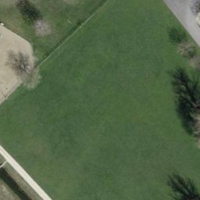
EUNIS habitat code: 24
Species observed at this site:
Numenius arquata
Tachybaptus ruficollis
Podiceps cristatus
Fulica atra
Anas crecca
Alcedo atthis
Gallinago gallinago
Chroicocephalus ridibundus
Platalea leucorodia
Phylloscopus collybita
Gallinula chloropus
Cygnus olor
Ardea alba
Sitta europaea
Picus viridis
Tringa erythropus
Anas acuta
Tringa ochropus
Grus grus
Cyanistes caeruleus
Anas platyrhynchos
Calidris ferruginea
Sturnus vulgaris
Aythya ferina
Aythya fuligula
Fringilla coelebs
Passer domesticus
Tadorna tadorna
Streptopelia turtur
Passer montanus
Calidris alpina
Turdus merula
Columba palumbus
Phalacrocorax carbo
Spatula clypeata
Mareca strepera
Calidris pugnax